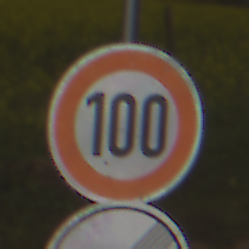
Verkehrszeichen: Geschwindigkeit100
Zusatzzeichen unten: EndeUeberholverbotKraftfahrzeuge
Umgebung: Outdoor, RoadRail
Tageszeit: MorningAfternoon
Wetter: Clear
Licht: Natural
Jahreszeit: NotSpecified
Kontrast: HighContrast